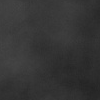
Atmospheric dust classification: dusty